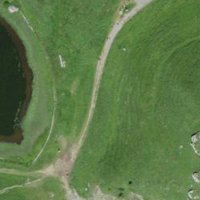
EUNIS habitat code: 23
Species observed at this site:
Papilio machaon
Pimpinella major
Carduus personata
Traunsteinera globosa
Dactylorhiza maculata
Alnus alnobetula